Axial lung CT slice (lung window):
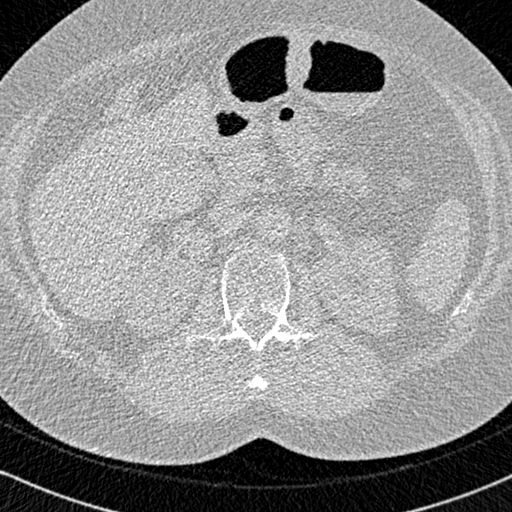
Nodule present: no